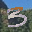
Label: 3